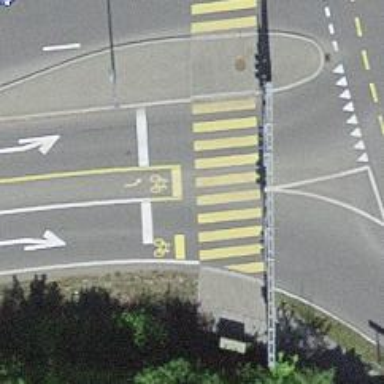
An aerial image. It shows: Road with traffic signals controlling the flow of traffic.